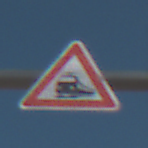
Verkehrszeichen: Bahnuebergang
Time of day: Midday
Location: Outdoor (Nature)
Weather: Clear
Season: NotSpecified
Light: Natural